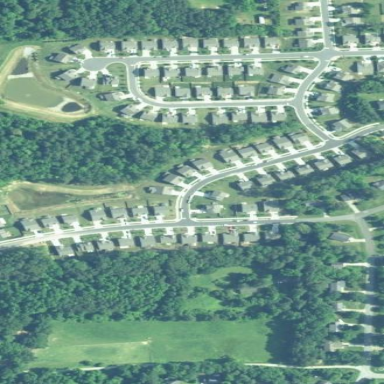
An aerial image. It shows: Residential area within neighborhood.